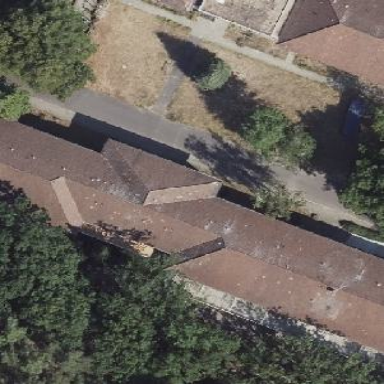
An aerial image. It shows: Hospital building.